Question: the texts are overlapping in input in all IE till IE9. I haven't test IE 10 yet. Looking for css hack or something like that
'''
padding: 7px 35px 7px 5px !important;
'''
the result in IE seems to be like this

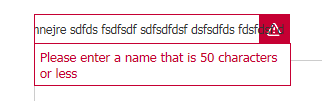
Answer: I think you have not option to solve with the same code.
You can append as 'span' with image background.